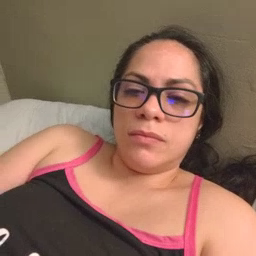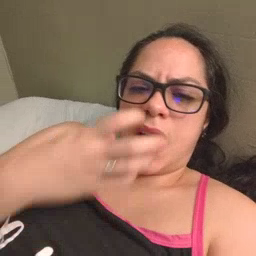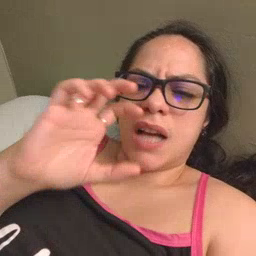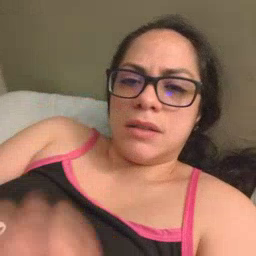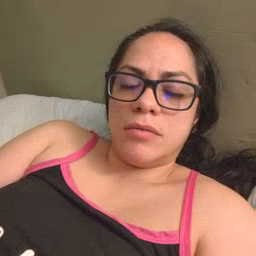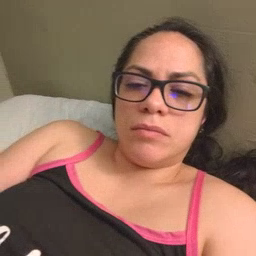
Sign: hot